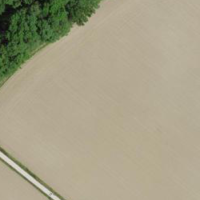
EUNIS habitat code: 52
Species observed at this site:
Silene latifolia